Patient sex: M
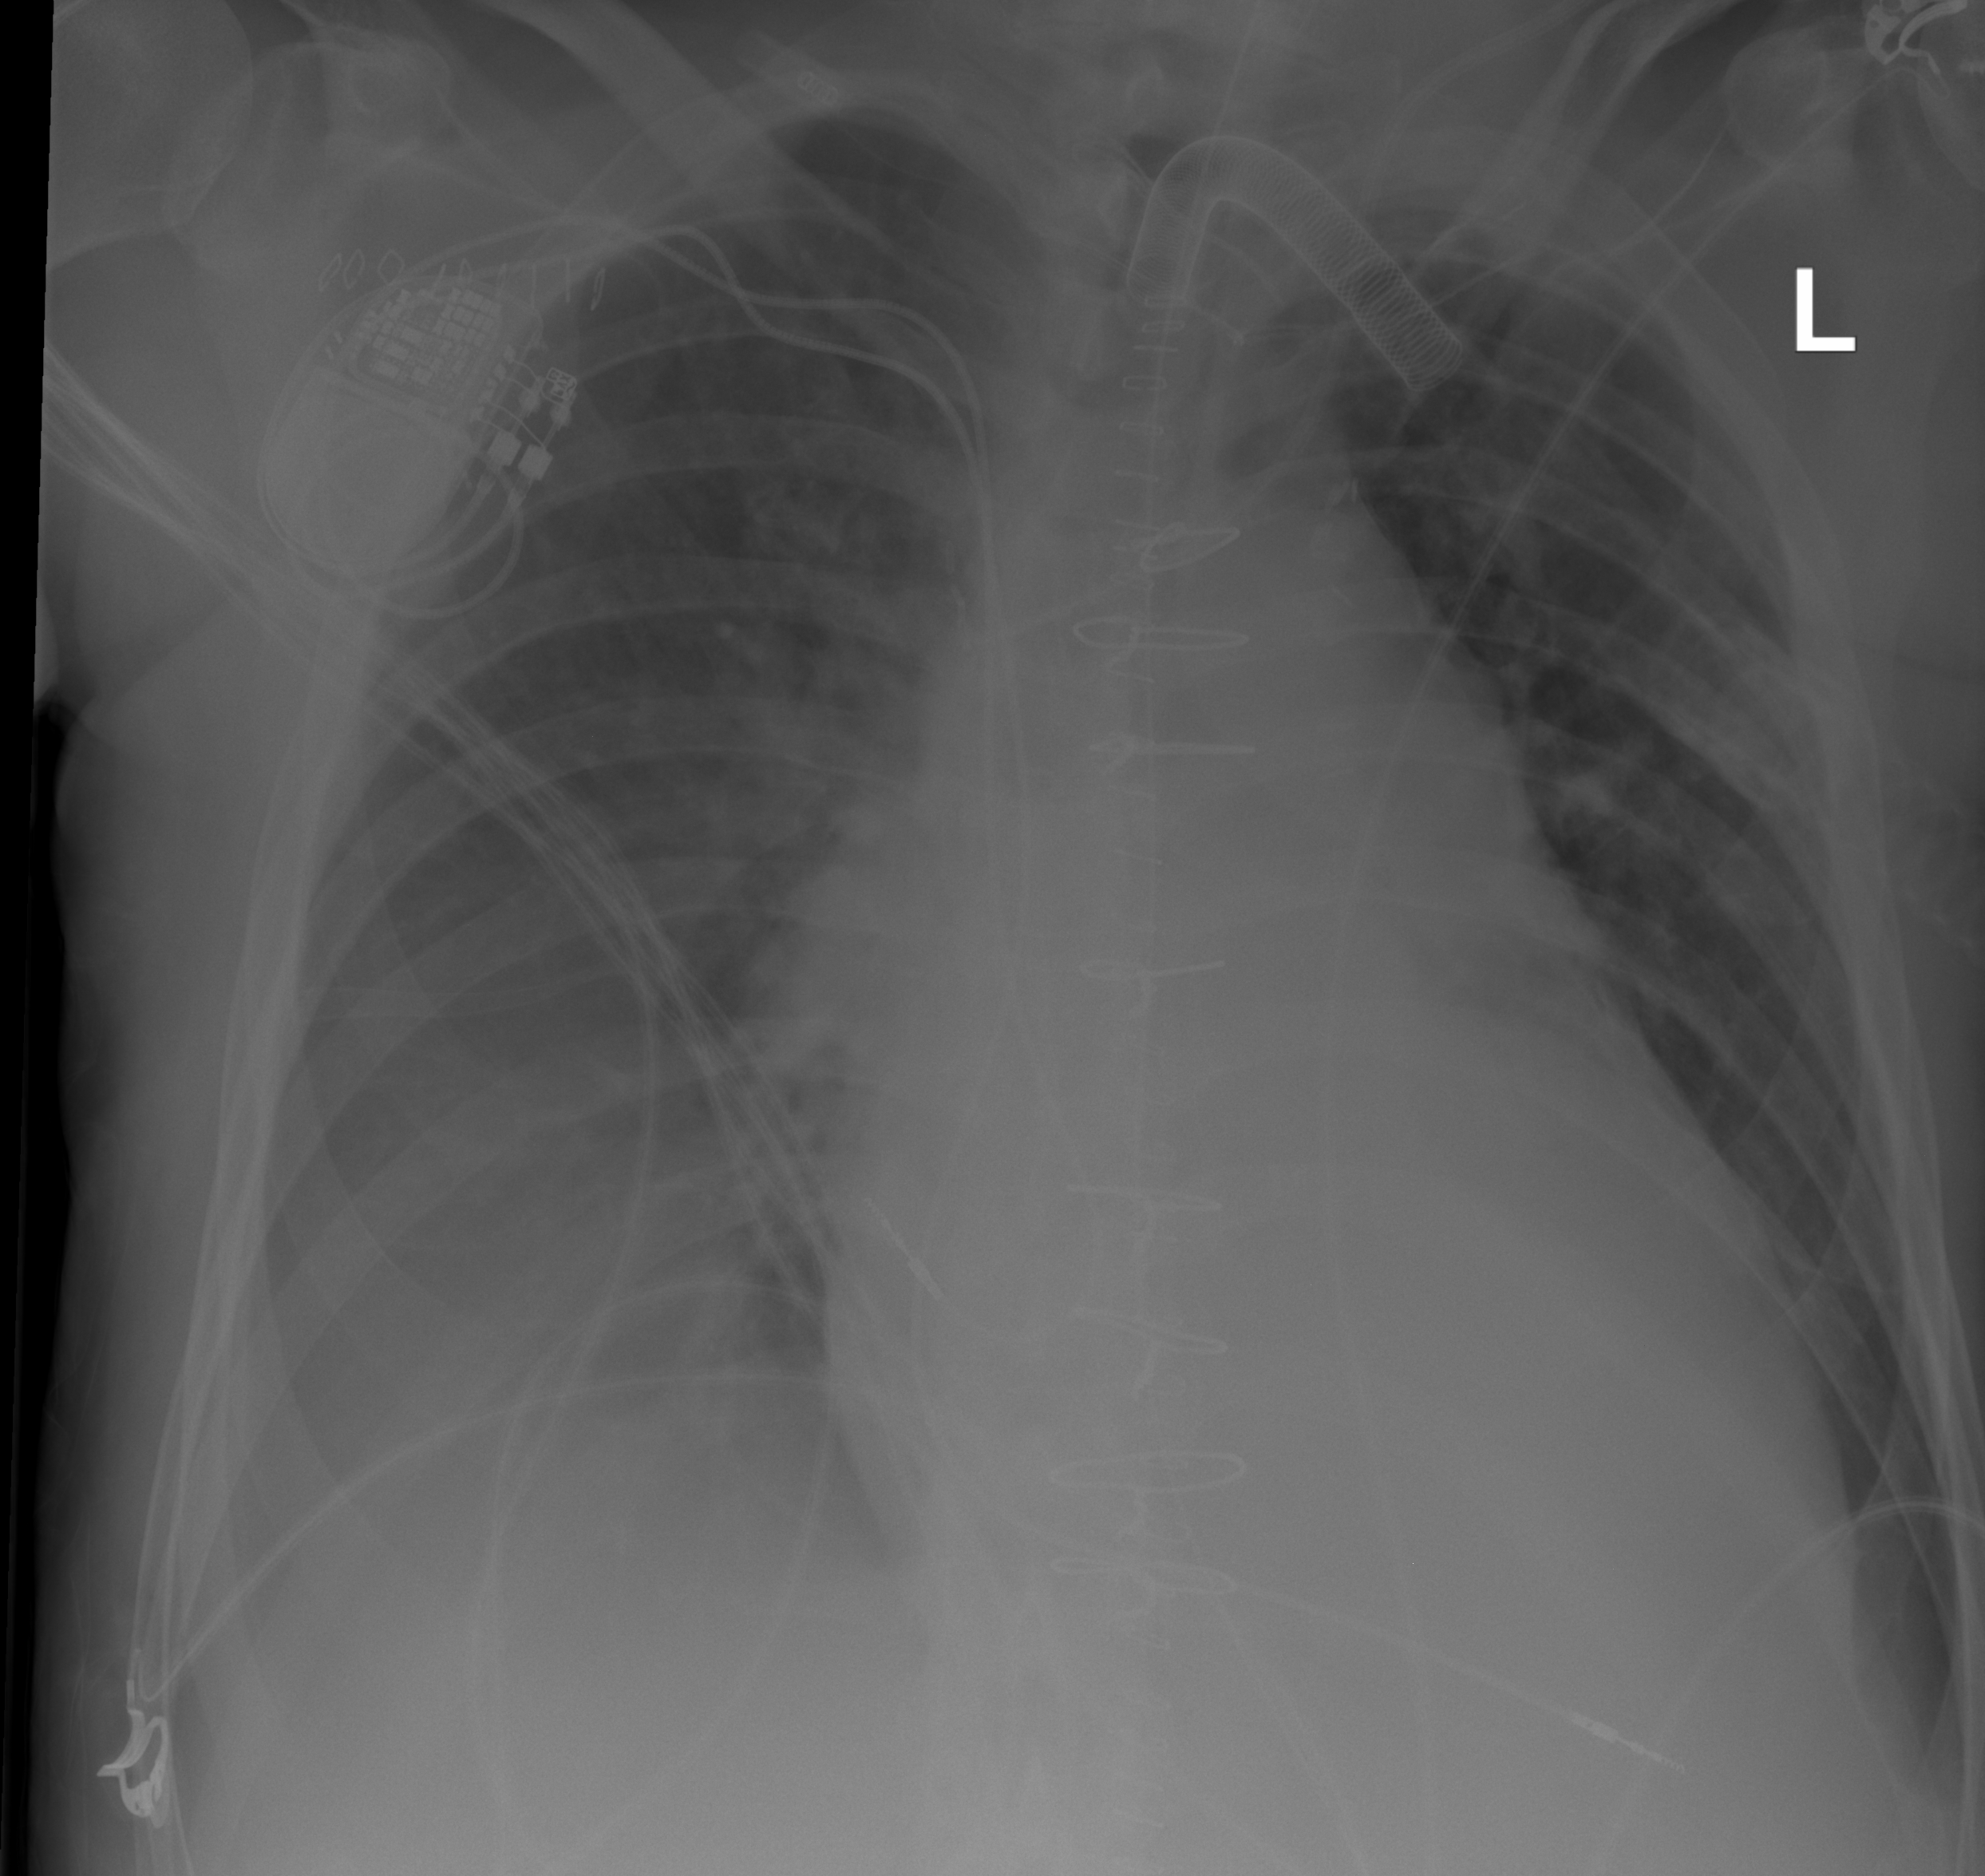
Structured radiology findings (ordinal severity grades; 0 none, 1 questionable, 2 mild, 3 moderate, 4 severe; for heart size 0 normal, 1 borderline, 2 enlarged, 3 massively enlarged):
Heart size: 2
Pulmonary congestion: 2
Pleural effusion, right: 2
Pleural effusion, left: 2
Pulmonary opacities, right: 0
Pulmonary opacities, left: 0
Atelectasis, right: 2
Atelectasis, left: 2